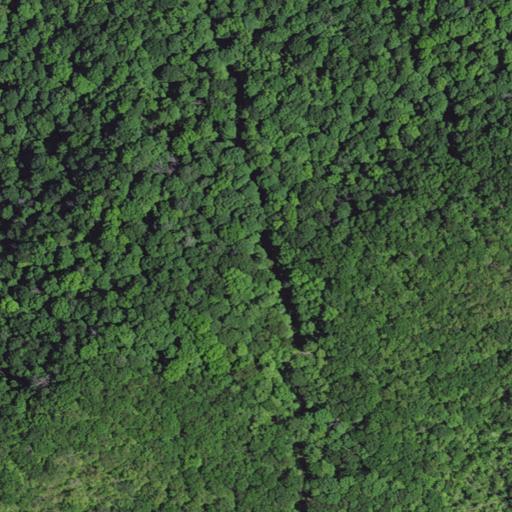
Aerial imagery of gap in Kentucky named Lee Gap containing deciduous forest and mixed forest